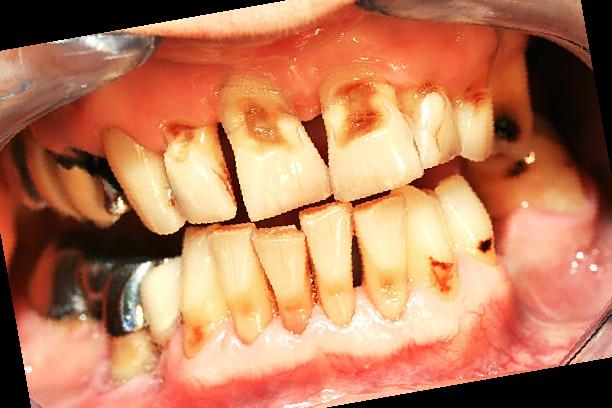
Condition: Gingivitis